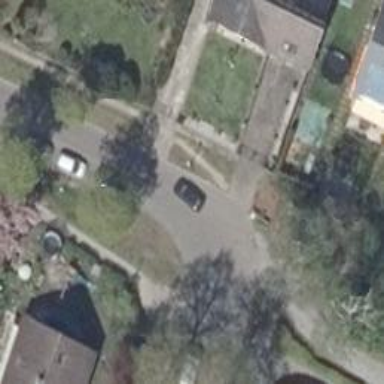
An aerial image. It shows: Residential road with separate asphalt sidewalk.